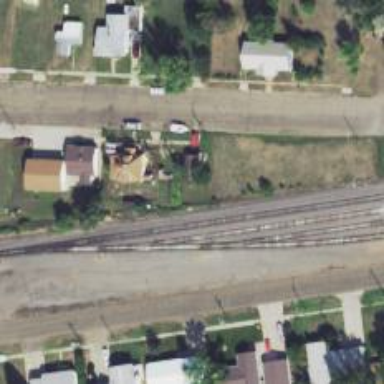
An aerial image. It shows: Railway siding for service.